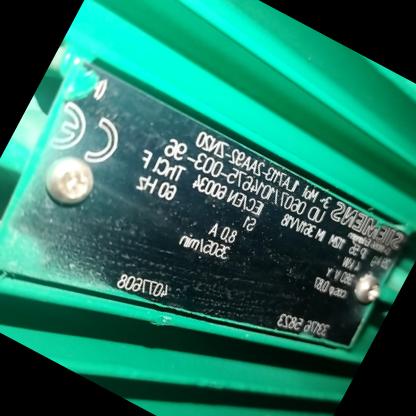
Klasa: tabliczka-znamionowa